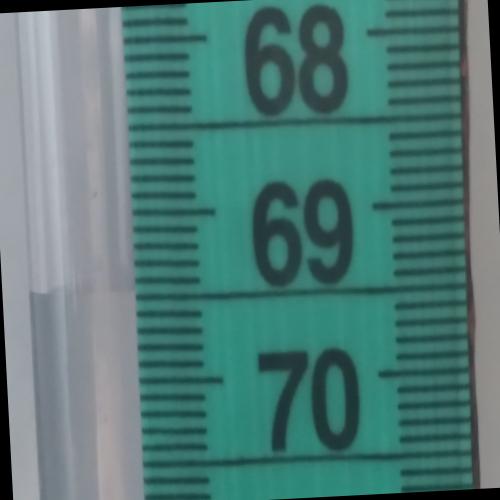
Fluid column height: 69.5 cm